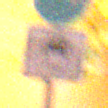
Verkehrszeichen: MehrfachbesetzePersonenkraftwagenFrei
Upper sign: Busssonderstreifen
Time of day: Night
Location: Outdoor (Nature)
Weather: Clear
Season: NotSpecified
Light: Natural